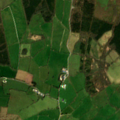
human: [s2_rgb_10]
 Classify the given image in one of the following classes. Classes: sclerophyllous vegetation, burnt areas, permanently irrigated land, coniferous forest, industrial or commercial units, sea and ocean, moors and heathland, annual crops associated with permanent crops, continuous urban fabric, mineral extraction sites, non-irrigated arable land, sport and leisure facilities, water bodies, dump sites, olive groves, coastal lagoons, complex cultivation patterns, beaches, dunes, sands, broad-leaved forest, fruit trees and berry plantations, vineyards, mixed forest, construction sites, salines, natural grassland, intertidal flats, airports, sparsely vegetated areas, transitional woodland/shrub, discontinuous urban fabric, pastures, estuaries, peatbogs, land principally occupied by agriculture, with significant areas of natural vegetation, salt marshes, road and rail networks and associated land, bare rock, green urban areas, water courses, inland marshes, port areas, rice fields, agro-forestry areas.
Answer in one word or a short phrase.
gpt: pastures, coniferous forest, transitional woodland/shrub